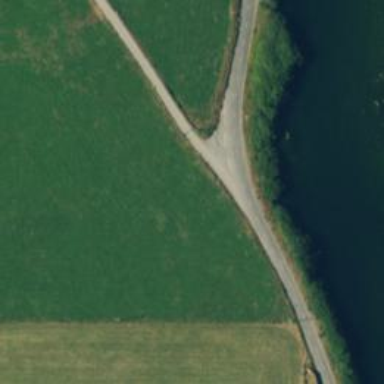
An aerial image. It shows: Tertiary road with asphalt surface.